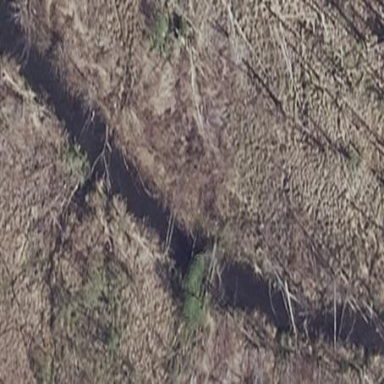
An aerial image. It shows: Swamp in wetland area.